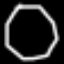
Label: octagon